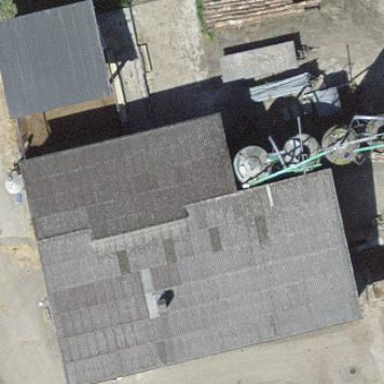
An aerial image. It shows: Rural barn.